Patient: sex F, age 48
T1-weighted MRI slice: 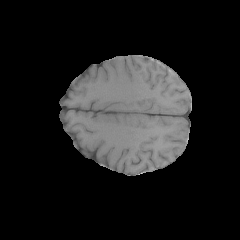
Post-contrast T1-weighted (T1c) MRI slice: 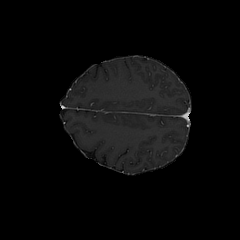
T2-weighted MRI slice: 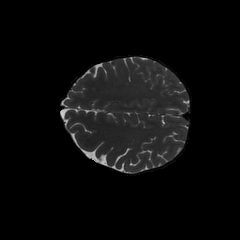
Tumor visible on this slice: no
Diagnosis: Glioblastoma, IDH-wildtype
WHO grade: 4